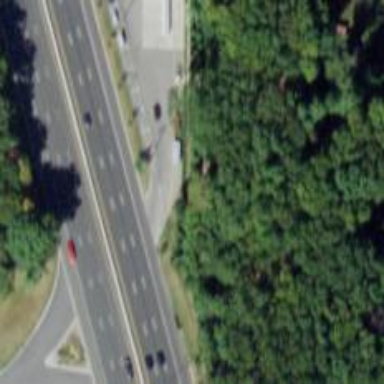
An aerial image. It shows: This image shows trunk highway that functions as expressway.